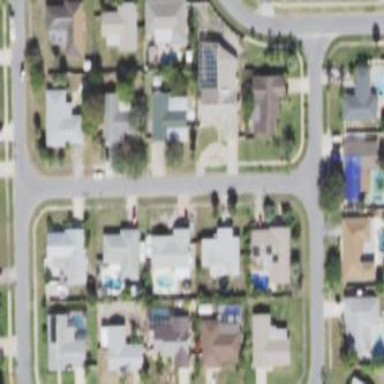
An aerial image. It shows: Residential area consisting of single-family homes.